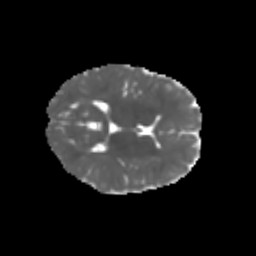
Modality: MD
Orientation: axial
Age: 6
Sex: female
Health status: healthy